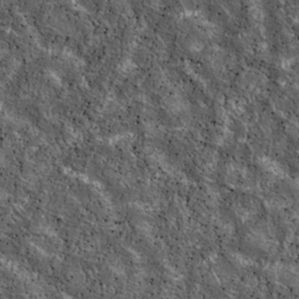
Label: non_frost